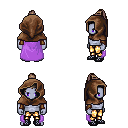
a pixel art fantasy rpg character, male body template, dark elf, purple skin, lavender cape, gold greaves, white blonde long topknot hairstyle, cloth hood, leather bracers, ghillies, four views (front, back, left, right), 2x2 character sprite sheet, small pixel art, hard edges, no anti-aliasing